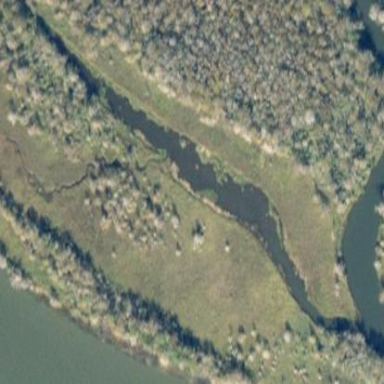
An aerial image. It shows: Saltmarsh wetland area.